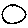
Label: circle